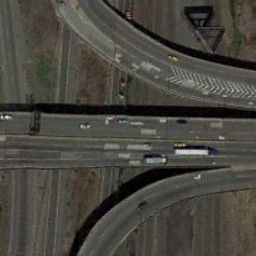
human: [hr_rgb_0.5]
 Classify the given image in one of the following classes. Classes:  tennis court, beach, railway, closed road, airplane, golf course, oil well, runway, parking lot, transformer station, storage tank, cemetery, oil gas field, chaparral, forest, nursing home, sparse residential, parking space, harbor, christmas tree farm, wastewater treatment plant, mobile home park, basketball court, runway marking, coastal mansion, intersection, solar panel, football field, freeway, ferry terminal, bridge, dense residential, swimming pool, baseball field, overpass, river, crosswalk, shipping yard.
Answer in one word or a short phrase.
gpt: overpass